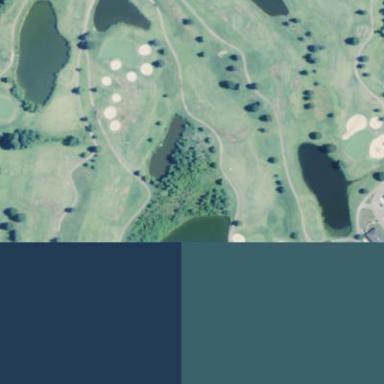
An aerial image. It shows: Golf course surrounded by greenery.